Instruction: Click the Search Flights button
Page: home
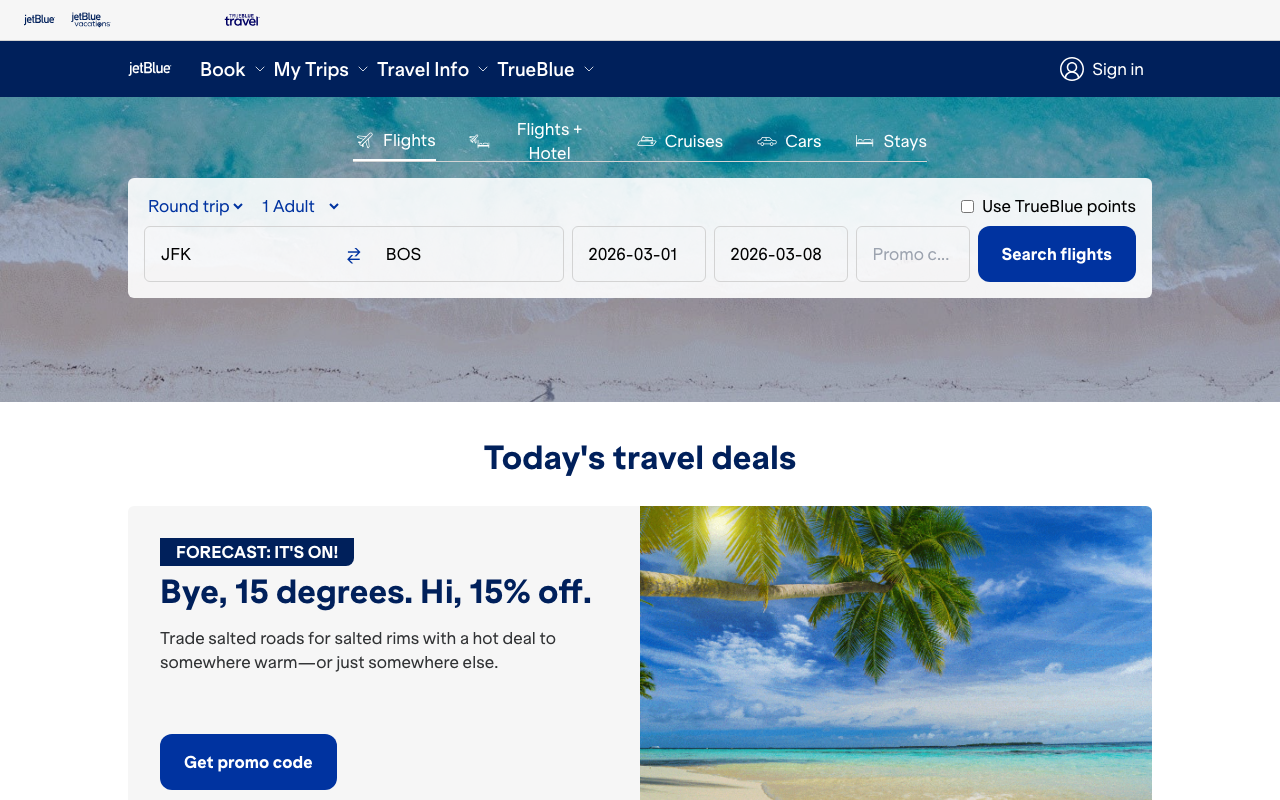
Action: click